Question: I like to find the envelope of an audio signal using matlab, i.e. the red signal in the picture. I have implemented a max-filter but the implementation is very slow. Does matlab have a built in max-filter or some other function that can calculate the envelope? (I have found a median filter but no max-filter)

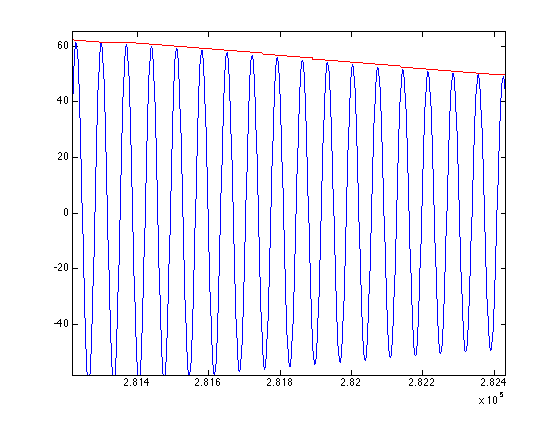
Answer: There is no built-in max filter, but there are user generated functions at the <URL>. For example:
<URL>